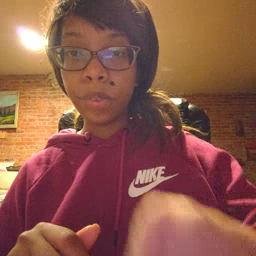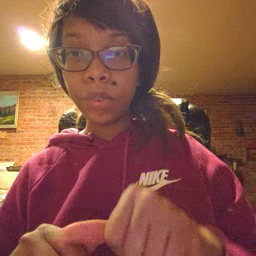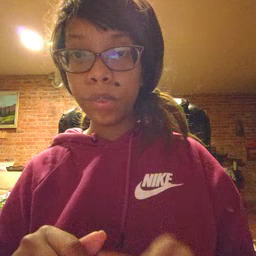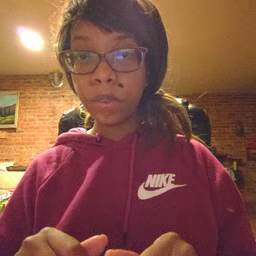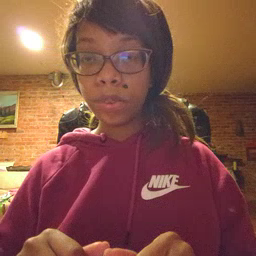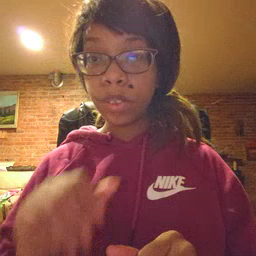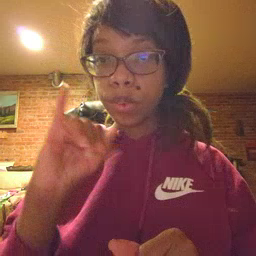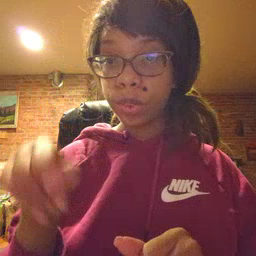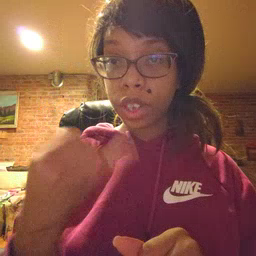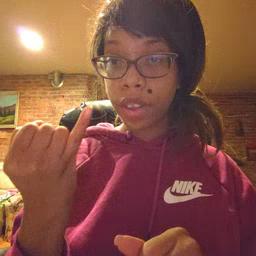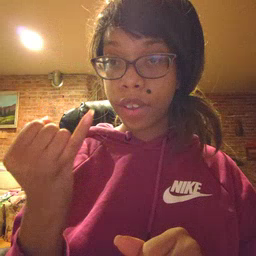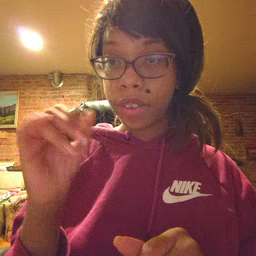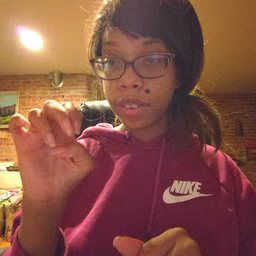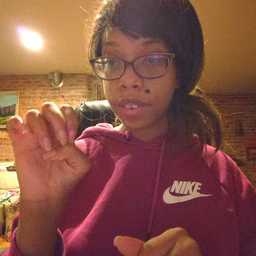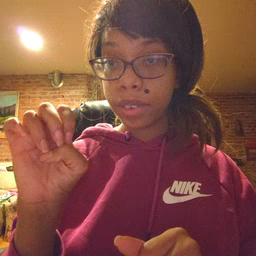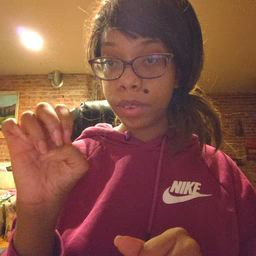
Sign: jeans